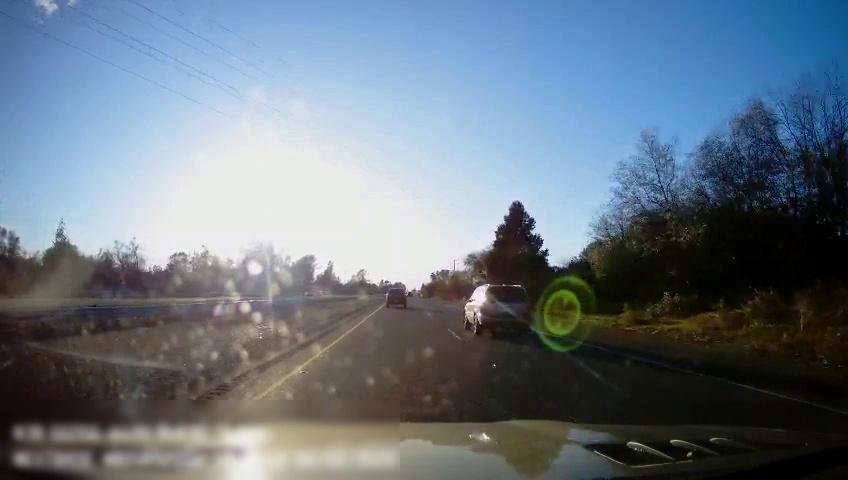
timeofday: Day
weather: Sunny
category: Drivable Space
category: Drivable Space
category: Vehicles | Truck
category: Vehicles | SUV
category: Lanes | Current Lane
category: Lanes | Current Lane
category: Lanes | Alternate Lane